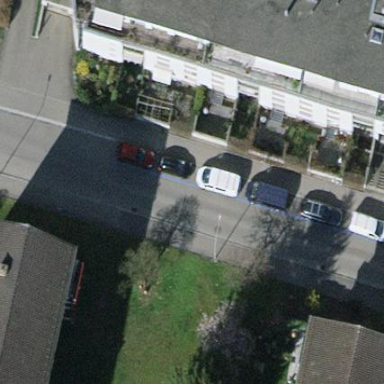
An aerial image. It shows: Parking lane.